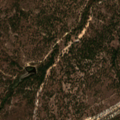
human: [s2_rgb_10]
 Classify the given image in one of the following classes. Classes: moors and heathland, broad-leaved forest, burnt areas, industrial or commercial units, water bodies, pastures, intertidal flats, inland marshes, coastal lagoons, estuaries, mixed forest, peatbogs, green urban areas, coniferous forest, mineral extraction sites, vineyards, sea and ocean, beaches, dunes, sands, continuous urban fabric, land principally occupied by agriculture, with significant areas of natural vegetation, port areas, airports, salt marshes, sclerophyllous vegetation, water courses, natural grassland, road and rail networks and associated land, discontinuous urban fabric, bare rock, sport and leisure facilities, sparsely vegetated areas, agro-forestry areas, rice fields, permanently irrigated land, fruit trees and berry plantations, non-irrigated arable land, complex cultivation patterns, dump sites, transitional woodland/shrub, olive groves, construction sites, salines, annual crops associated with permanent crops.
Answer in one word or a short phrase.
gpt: broad-leaved forest